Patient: sex M, age 53
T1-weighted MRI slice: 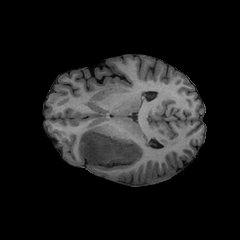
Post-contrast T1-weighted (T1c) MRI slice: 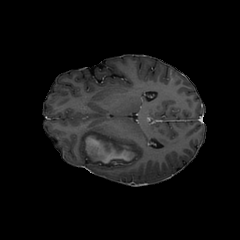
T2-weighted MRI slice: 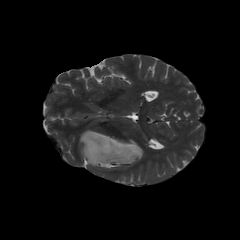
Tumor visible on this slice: yes
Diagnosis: Astrocytoma, IDH-mutant
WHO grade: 4